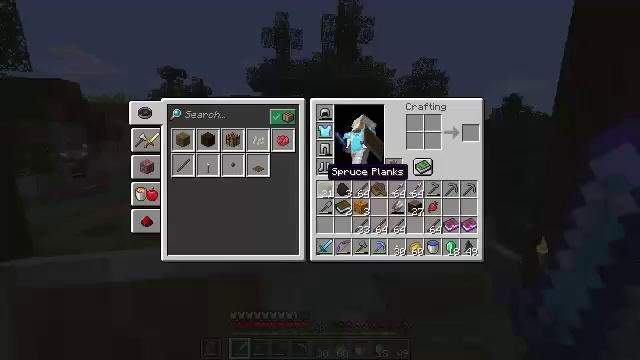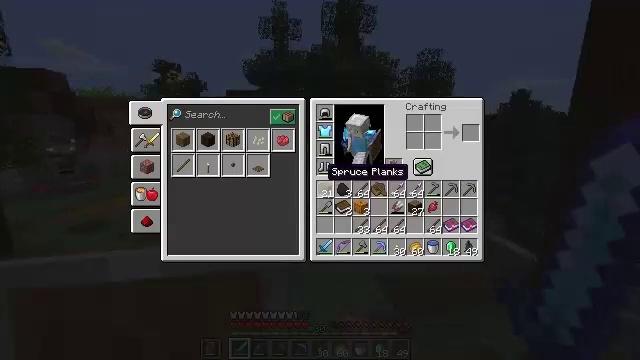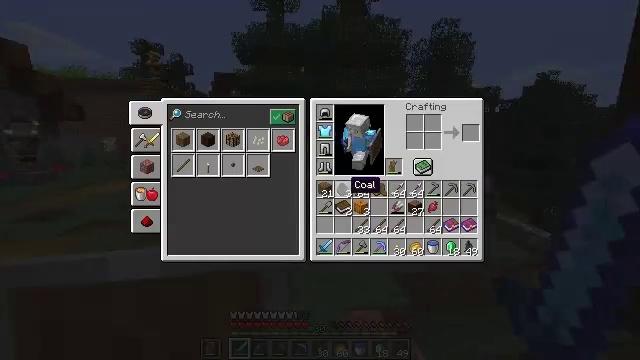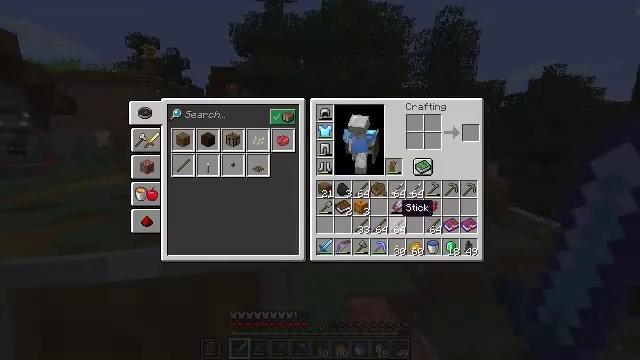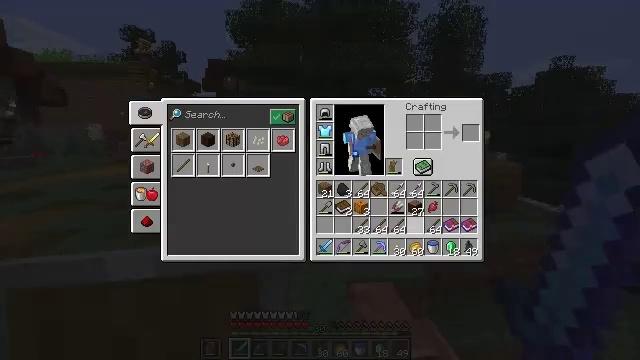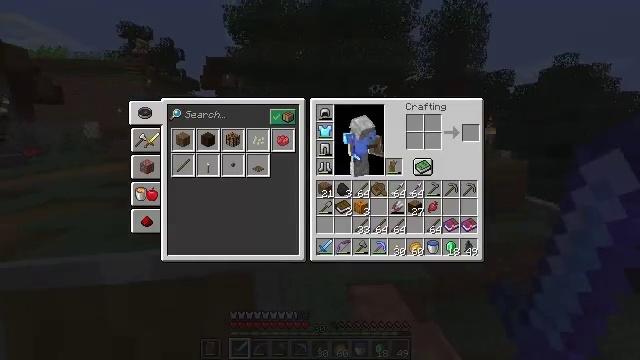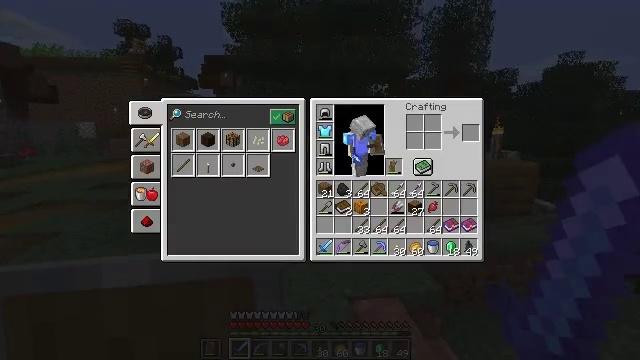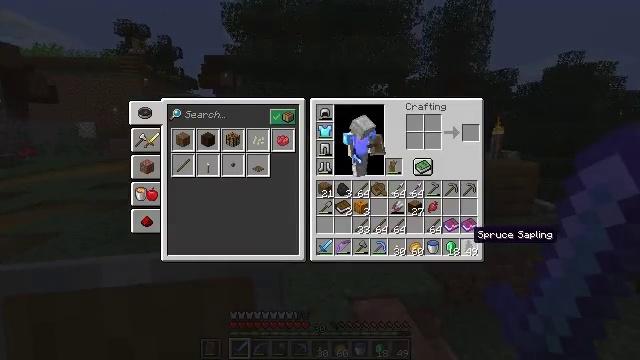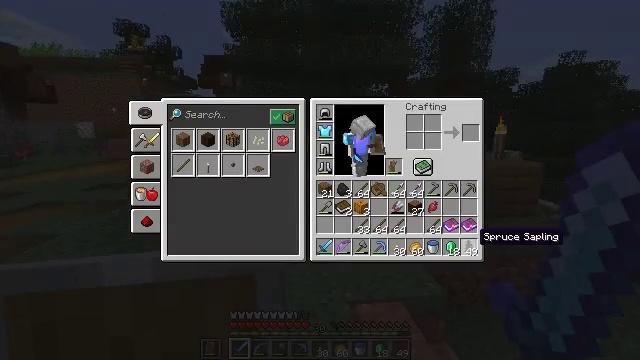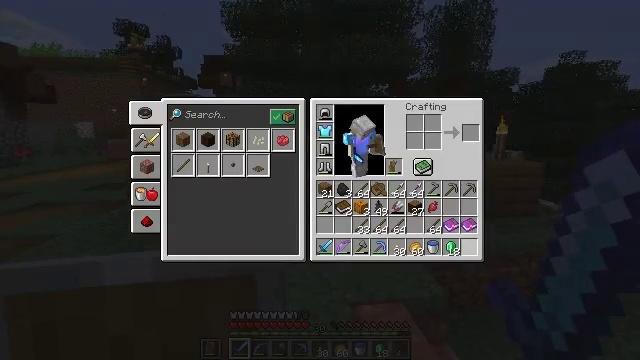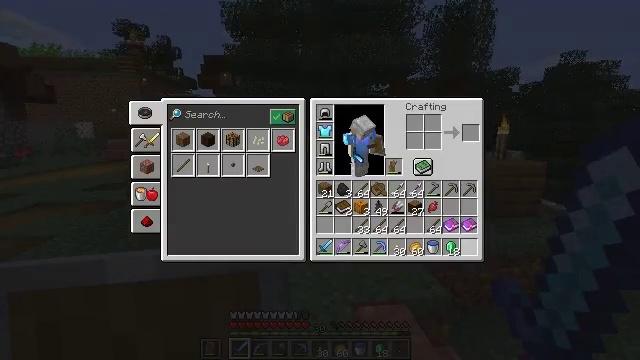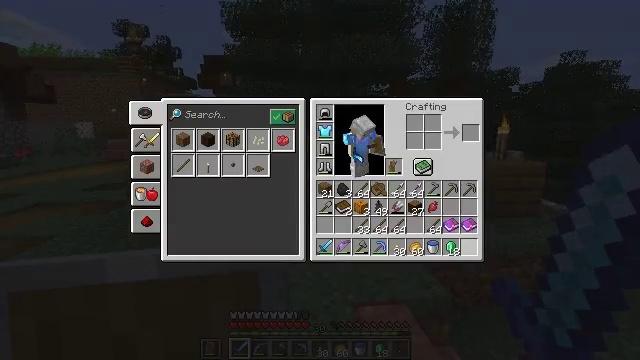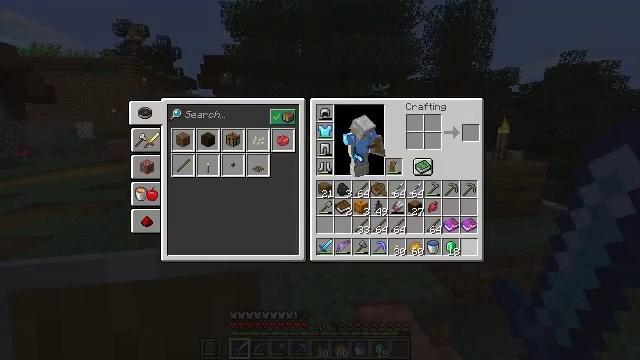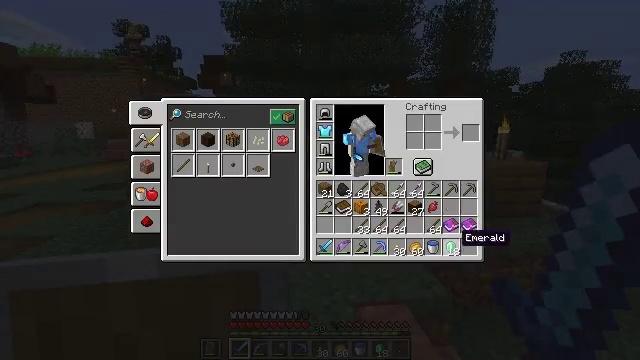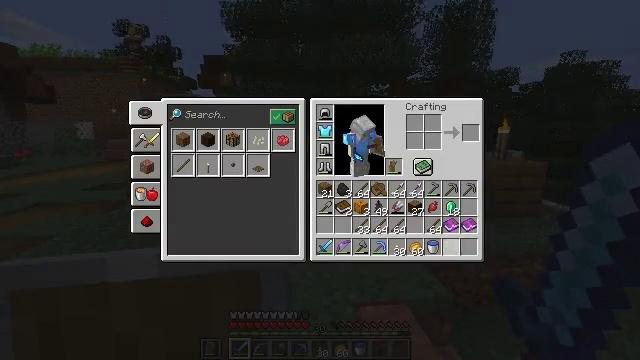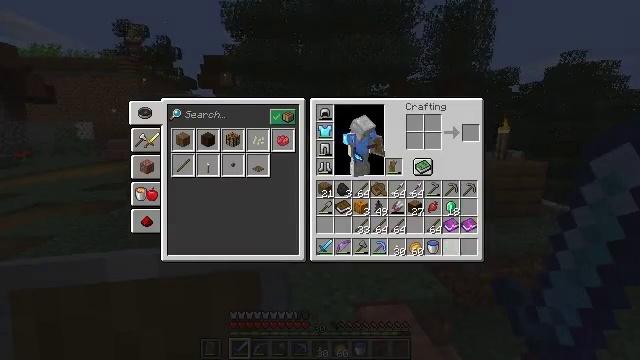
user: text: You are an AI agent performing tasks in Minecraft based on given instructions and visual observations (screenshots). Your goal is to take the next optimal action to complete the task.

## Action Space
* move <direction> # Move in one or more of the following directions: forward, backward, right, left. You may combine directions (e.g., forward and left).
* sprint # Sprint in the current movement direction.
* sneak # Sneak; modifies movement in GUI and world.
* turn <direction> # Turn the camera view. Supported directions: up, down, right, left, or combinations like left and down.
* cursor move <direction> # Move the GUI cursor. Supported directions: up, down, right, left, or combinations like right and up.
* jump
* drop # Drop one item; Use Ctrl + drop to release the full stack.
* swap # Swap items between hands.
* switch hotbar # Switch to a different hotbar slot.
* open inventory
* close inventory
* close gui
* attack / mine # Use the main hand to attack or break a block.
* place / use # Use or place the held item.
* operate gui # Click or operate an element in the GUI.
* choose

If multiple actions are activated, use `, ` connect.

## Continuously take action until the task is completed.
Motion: motion action
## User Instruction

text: Harvest beetroots from the farm.
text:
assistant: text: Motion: open inventory
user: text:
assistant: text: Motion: cursor move right and down, open inventory
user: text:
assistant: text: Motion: cursor move right and down
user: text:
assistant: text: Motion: sneak, cursor move right and down
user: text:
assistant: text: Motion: sneak, cursor move right
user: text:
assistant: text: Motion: sneak, cursor move right
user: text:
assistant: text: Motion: sneak, cursor move right
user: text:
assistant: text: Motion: sneak
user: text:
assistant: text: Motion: sneak, operate gui
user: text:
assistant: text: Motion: sneak, operate gui
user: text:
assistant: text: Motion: sneak
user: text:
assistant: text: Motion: sneak, cursor move left
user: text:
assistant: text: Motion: sneak
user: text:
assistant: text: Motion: sneak, operate gui
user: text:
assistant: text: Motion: sneak, operate gui
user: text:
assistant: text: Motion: sneak
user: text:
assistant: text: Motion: no_op
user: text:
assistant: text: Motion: no_op
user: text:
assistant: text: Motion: move forward
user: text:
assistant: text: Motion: move forward
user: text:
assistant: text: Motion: move forward, turn right and up
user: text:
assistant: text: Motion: move forward, turn right and up
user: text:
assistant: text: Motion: move forward, turn right
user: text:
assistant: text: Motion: move forward
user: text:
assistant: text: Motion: move forward, turn right
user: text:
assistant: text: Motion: move forward, turn right and down
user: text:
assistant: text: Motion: move forward, turn right and down
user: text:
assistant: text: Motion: move forward, turn down
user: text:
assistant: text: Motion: move forward, turn down, jump
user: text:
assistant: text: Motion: move forward, jump